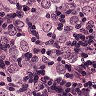
Metastatic tissue present: yes